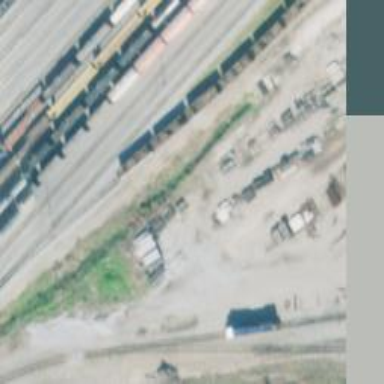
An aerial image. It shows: Abandoned railway yard.